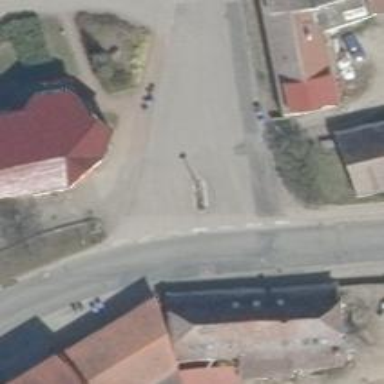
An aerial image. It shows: Asphalt road in residential area.